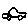
Label: car